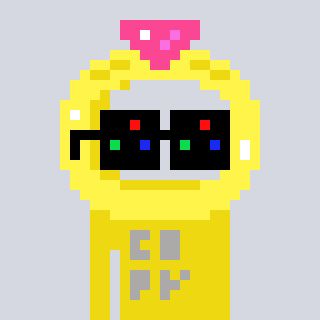
a pixel art character with square black sunglasses, a ring-shaped head and a yellow-colored body on a cool background